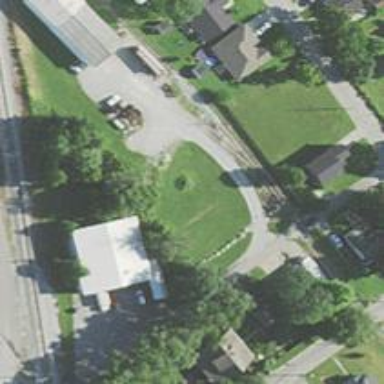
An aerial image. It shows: Railway spur service.